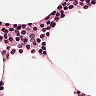
Metastatic tissue present: no